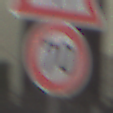
Verkehrszeichen: Geschwindigkeit70
Zusatzzeichen oben: KinderLinks
Umgebung: Outdoor, Urban
Tageszeit: MorningAfternoon
Wetter: Overcast
Licht: Natural
Jahreszeit: NotSpecified
Kontrast: LowContrast